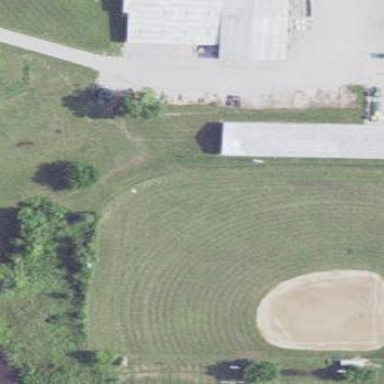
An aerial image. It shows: Baseball pitch for leisure land.